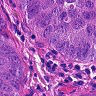
Metastatic tissue present: yes